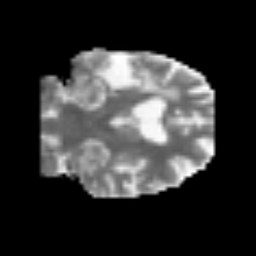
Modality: MD
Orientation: coronal
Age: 56
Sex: male
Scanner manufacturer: siemens
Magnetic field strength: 3 T
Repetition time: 3.2 s
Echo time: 0.081 s